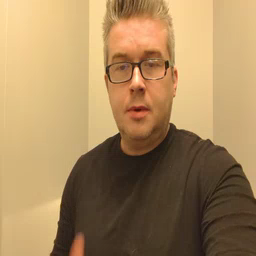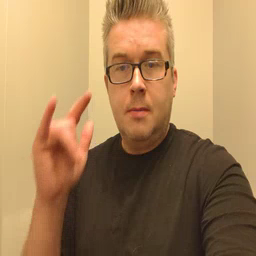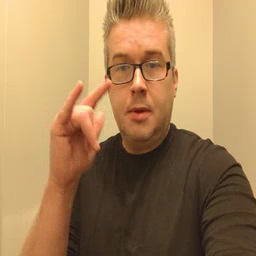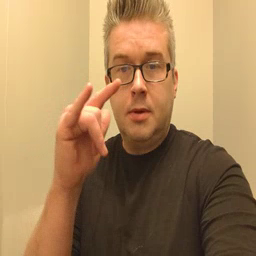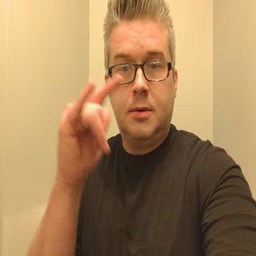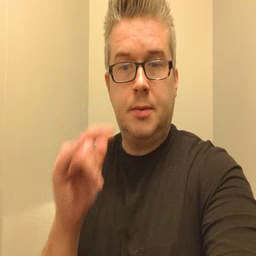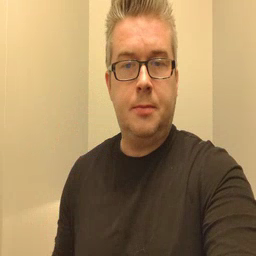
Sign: airplane